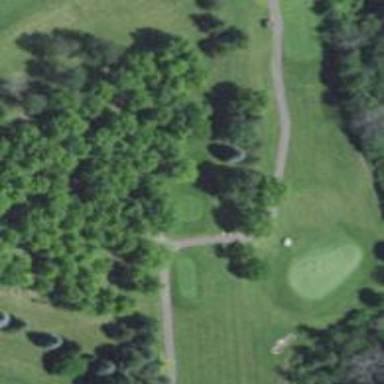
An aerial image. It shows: Golf tee.